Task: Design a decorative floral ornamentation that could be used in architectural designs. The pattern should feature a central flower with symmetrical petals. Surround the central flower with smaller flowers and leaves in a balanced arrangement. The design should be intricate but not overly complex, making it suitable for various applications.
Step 763:
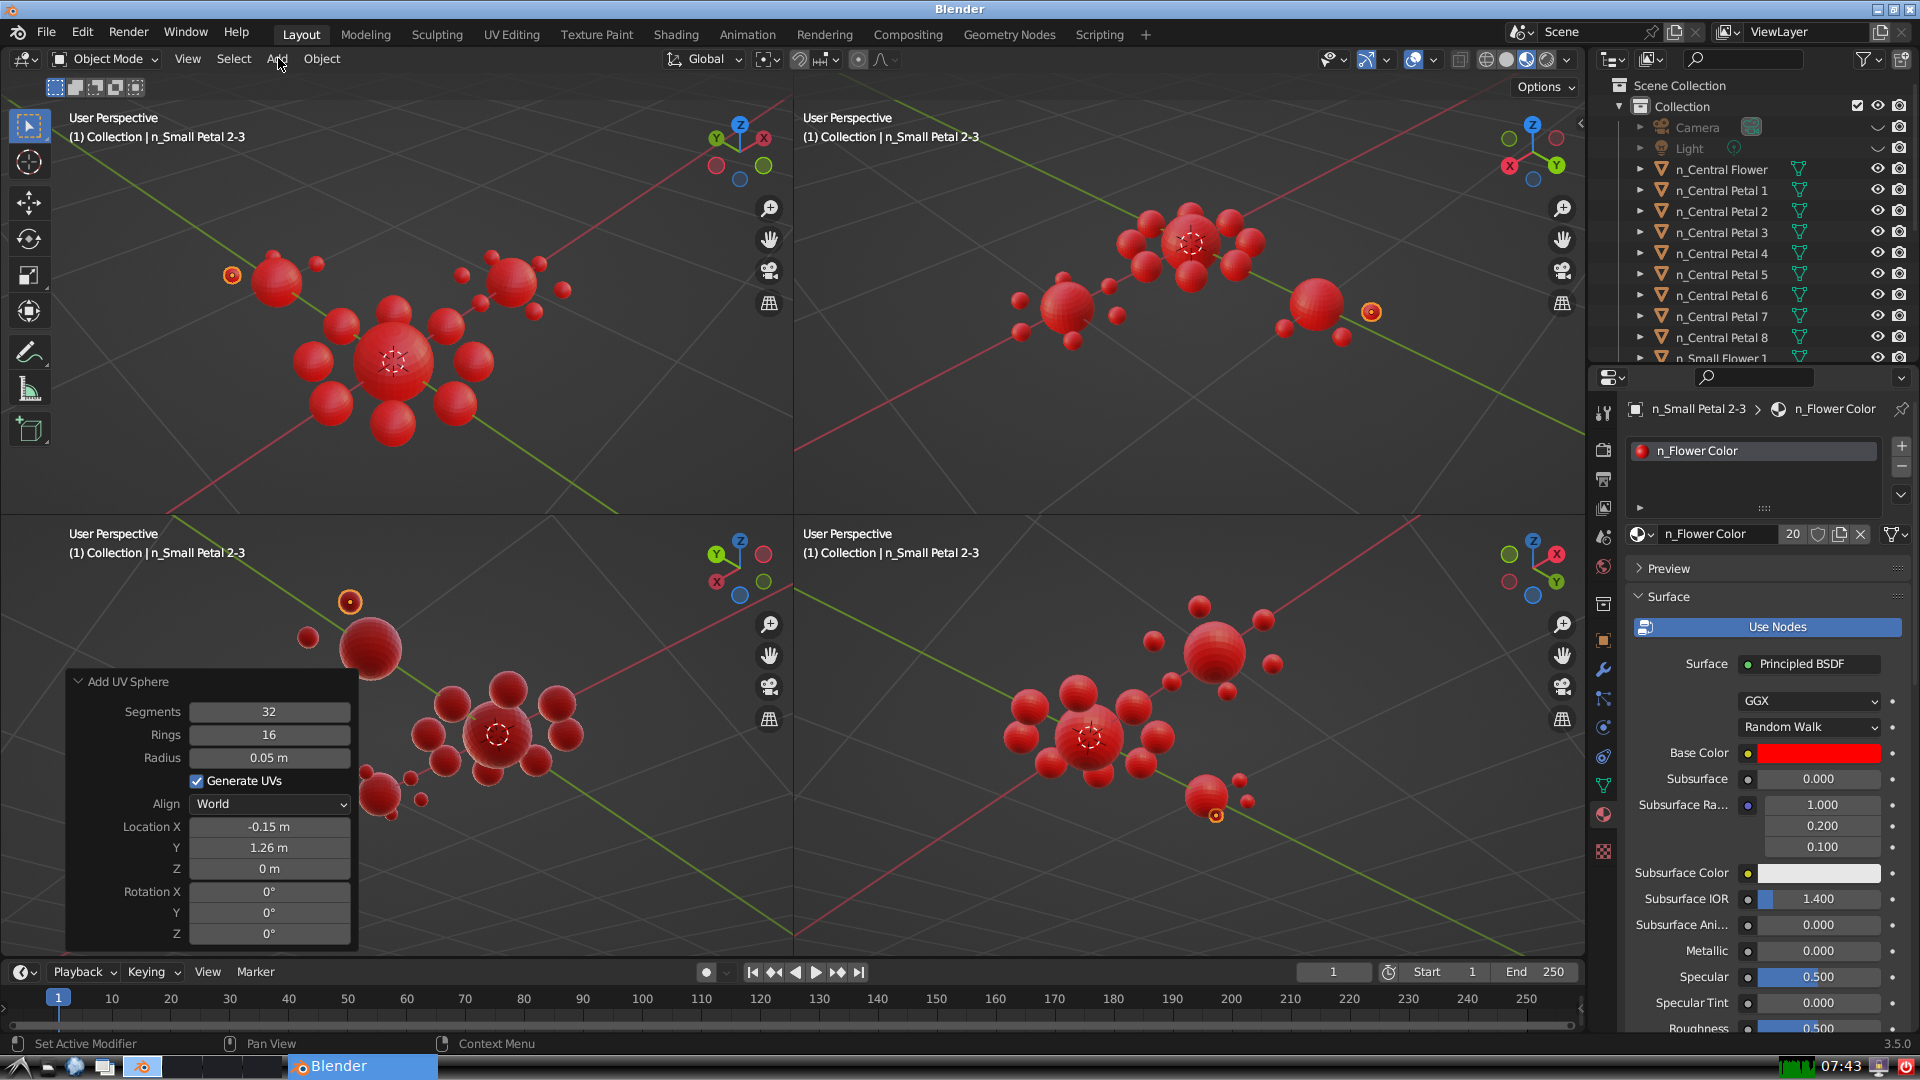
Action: click: no